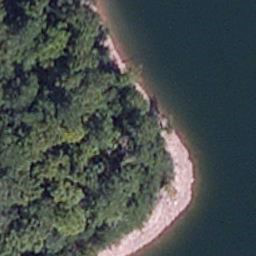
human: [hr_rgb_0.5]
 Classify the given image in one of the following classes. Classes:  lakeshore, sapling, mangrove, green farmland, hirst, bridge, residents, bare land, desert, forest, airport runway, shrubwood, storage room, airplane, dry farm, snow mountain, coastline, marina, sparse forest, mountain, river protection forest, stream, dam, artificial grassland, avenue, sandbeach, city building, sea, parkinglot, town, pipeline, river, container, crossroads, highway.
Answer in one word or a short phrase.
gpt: lakeshore